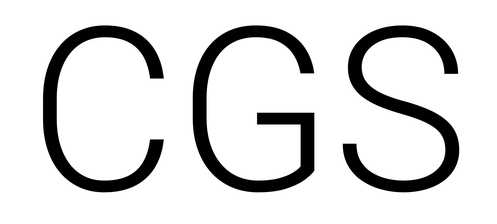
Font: Roboto_Light